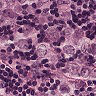
Metastatic tissue present: yes